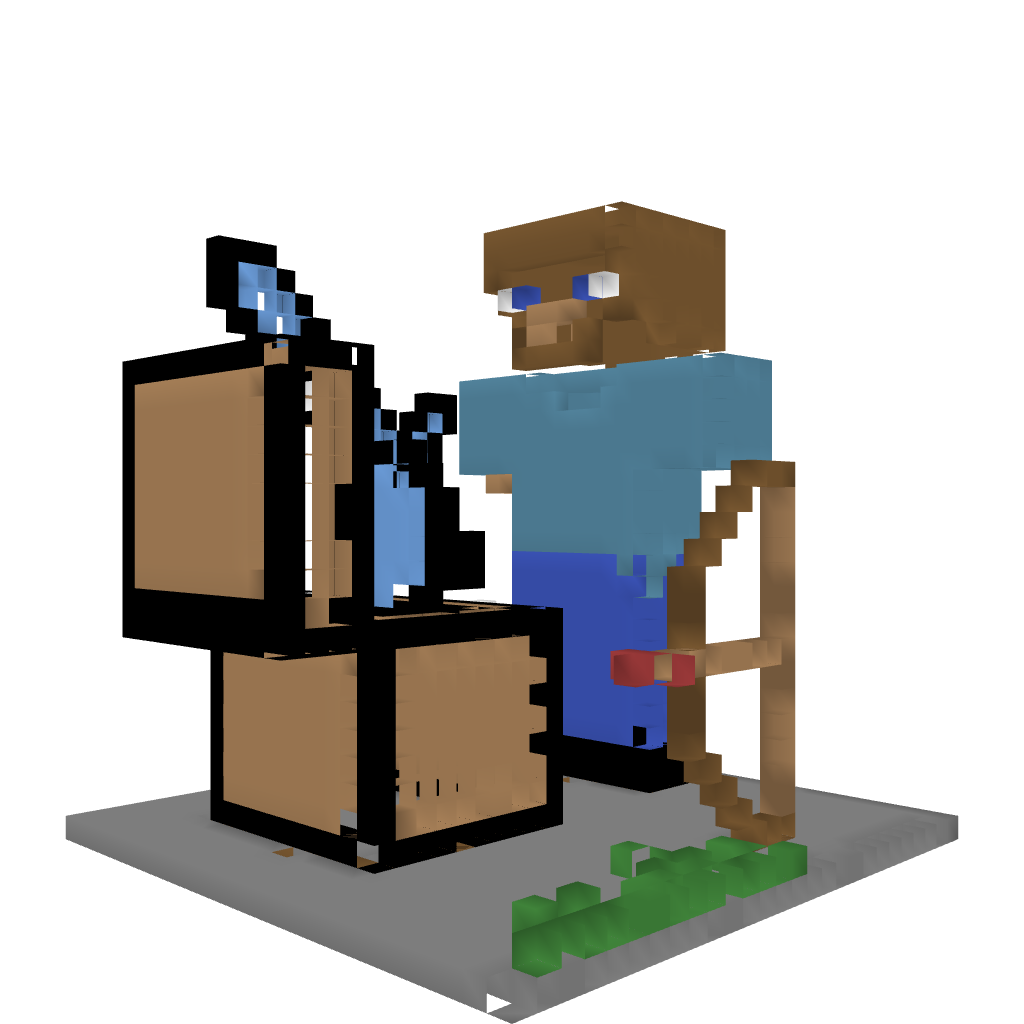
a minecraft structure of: Steve Holding a Sword [FIXED*] good quality